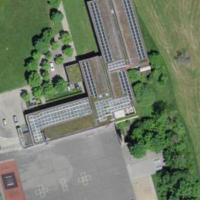
EUNIS habitat code: 53
Species observed at this site:
Carpinus betulus